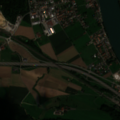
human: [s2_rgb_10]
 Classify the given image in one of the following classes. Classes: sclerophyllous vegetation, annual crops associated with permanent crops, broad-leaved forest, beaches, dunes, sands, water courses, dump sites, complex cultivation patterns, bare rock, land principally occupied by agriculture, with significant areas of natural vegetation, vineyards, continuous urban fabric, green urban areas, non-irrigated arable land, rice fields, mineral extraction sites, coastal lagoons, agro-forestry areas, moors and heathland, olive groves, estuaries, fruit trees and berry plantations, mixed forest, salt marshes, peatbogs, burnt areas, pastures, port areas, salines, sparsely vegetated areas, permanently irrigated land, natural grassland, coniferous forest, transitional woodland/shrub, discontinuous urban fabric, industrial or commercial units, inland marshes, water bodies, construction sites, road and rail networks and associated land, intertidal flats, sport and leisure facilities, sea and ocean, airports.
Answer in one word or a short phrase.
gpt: discontinuous urban fabric, non-irrigated arable land, mixed forest, water courses